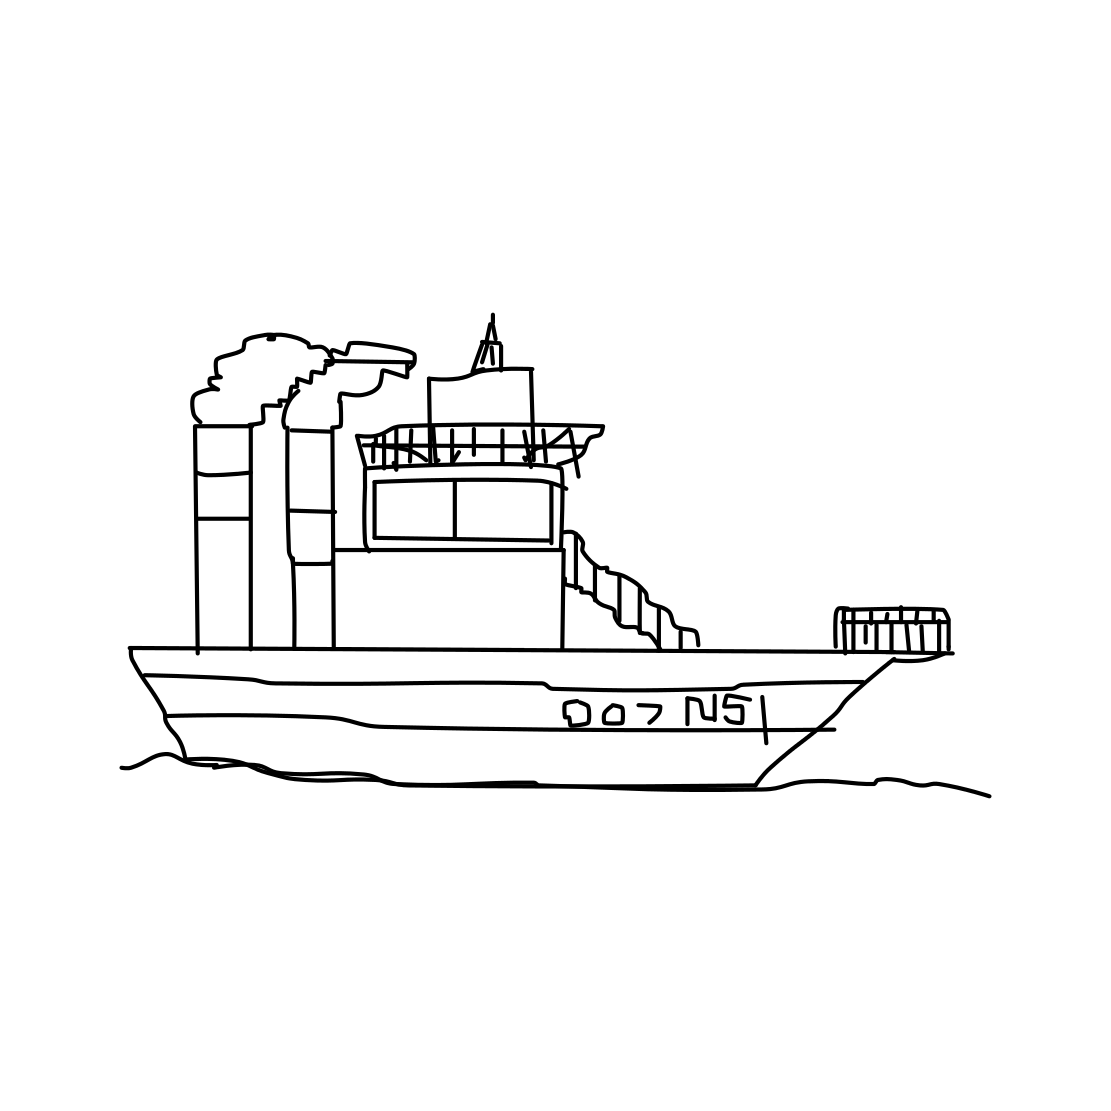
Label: ship